Field crop: maize
Growth stage: 2
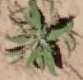
Species: atriplex